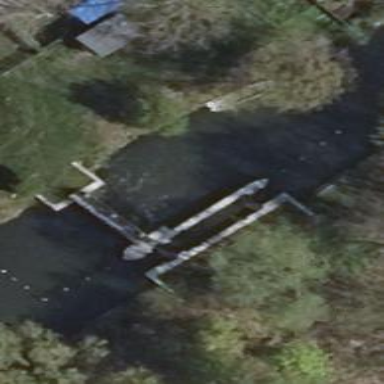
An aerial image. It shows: Lock gate along waterway.